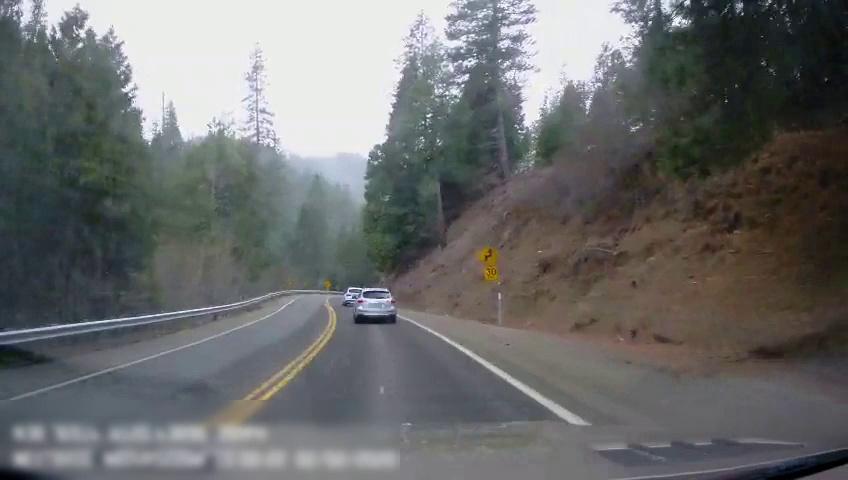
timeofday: Day
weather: Cloudy
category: Drivable Space
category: Vehicles | SUV
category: Vehicles | SUV
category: Lanes | Alternate Lane
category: Lanes | Current Lane
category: Lanes | Opposite Lane
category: Lanes | Opposite Lane
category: Traffic | Signs
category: Traffic | Signs